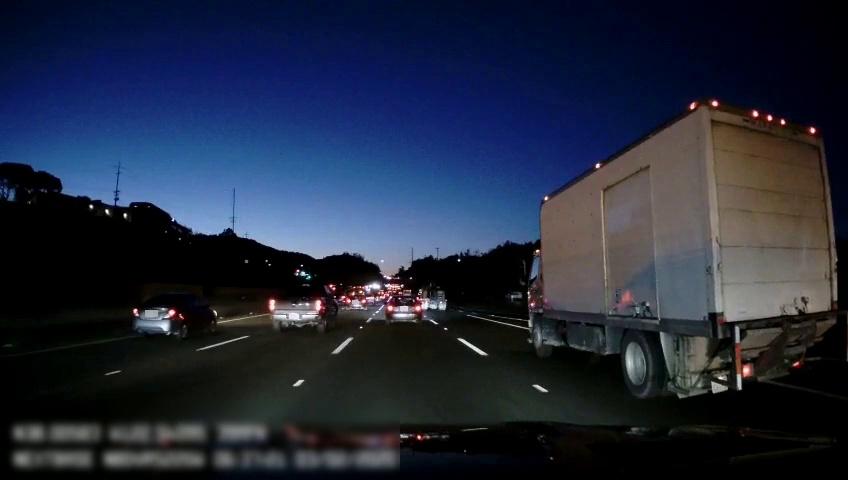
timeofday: Night
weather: Other
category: Drivable Space
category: Vehicles | Other LV
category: Vehicles | SUV
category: Vehicles | Truck
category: Vehicles | Car
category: Vehicles | Car
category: Vehicles | Truck
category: Lanes | Alternate Lane
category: Lanes | Current Lane
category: Lanes | Current Lane
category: Lanes | Alternate Lane
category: Lanes | Alternate Lane
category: Lanes | Alternate Lane